Question: I am following Ruby tutorial to make a Sample App. I made the signup page but the errors in signing up are being rendered in a funny way. The period at the end of the error line comes before it. And also the asterisk and bullet point are on the wrong end of the line.
Here is the page source HTML source:
'''
<div class="container">
<h1>Sign up</h1>
<div class="row">
<div class="span6 offset3">
<form accept-charset="UTF-8" action="/users" class="new_user" id="new_user" method="post"><div style="margin:0;padding:0;display:inline"><input name="utf8" type="hidden" value="&#x2713;" /><input name="authenticity_token" type="hidden" value="UPwVQbjK5hdjlsXerJfnAESR61pKf3l/K1u2/05+ILY=" /></div>
<div id="error explanation">
<div class="alert alert-error">
The form contains 2 errors.
</div>
<ul>
<li>* Password doesn't match confirmation</li>
<li>* Email is invalid</li>
</ul>
</div>
'''
This is how it looks:

This the CSS:
'''
#error_explanation {
color: #f00;
ul {
list-style: none;
margin: 0 0 18px 0;
}
}
'''
Also I would like to mention, the input field also had a similar problem where the input cursor was on the right end of the box (like arabic text). I solved that one by adding the 'direction: ltr;' line in my input textarea css:
'''
input, textarea, select, .uneditable-input {
border: 1px solid #bbb;
width: 100%;
padding: 10px;
height: auto;
margin-bottom: 15px;
direction: ltr;
@include box_sizing;
}
'''
I treid adding the direction styleing in my css but that didn't work. I can't think of anything else. Please tell me where am I going wrong?
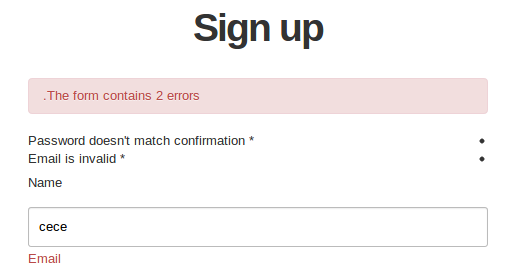
Answer: So even though the things suggested by @Sam worked, I found the same problem in other places on the site. I fixed most of them using direction: ltr. Later when I deployed to Heroku, lot of things failed. When I looked for the solution for that I found I need to pre compile my assets before deploying to Heroku. I am using bootstrap.
Surprisingly 'bundle exec rake assets:precompile' solved the problem on localhost as well as Heroku.
So yeah, problem was in the asset pipeline compilation.